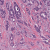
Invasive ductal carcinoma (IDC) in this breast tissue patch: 1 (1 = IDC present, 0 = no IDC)